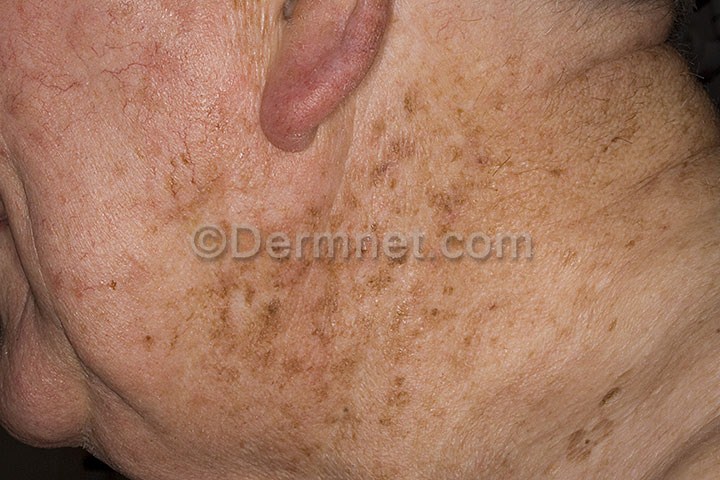
Disease: Light Diseases and Disorders of Pigmentation